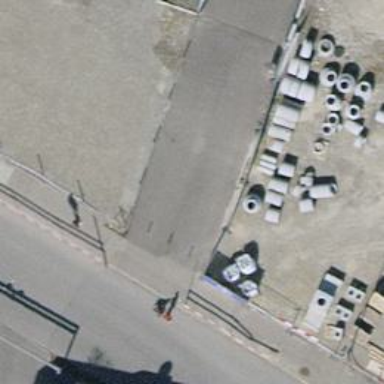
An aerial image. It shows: Bollard.